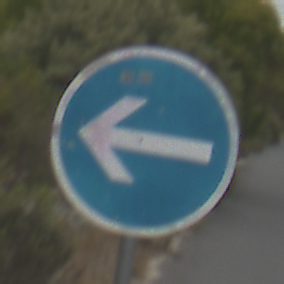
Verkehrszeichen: VorgeschriebeneFahrtrichtungHierLinks
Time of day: Midday
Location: Outdoor (Nature)
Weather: Overcast
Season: NotSpecified
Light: Natural